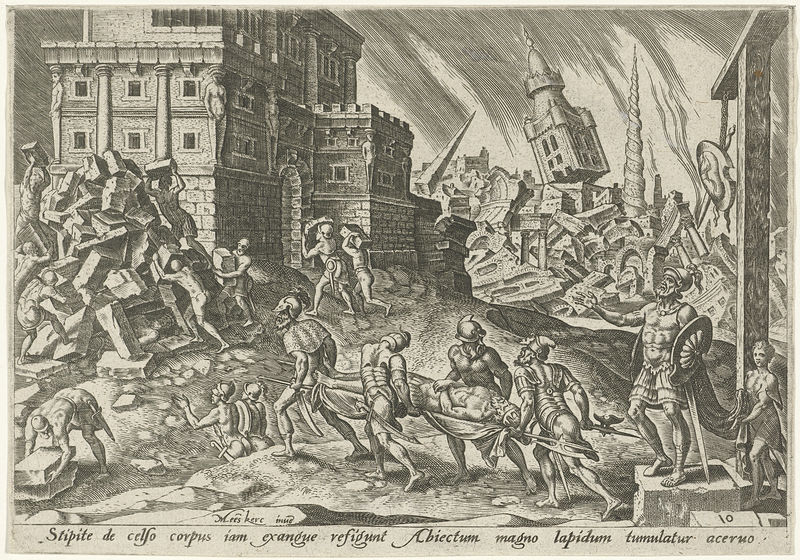
Titel: Het lichaam van de koning van Ai wordt naar de stadspoort gebracht
Künstler: Philips Galle
Standort: Amsterdam
Institution: Rijksmuseum
Schlagwörter: feuer, kampf, menschen, stadt, fenster, säulen, gebäude, haus, stein, steine, tot, rauch, figur, turm, schrift, trage, grafik, inschrift, fugen, meuer, schild, ruine, gerüst, haufen, druck, schraffur, schwert, tote, verletzt, verletzte, fass, ritter, rüstung, gravur, römer, obelisk, stapel, wendel, aufbau, latein, erdbeben, einstürzen, einsturz, ruin